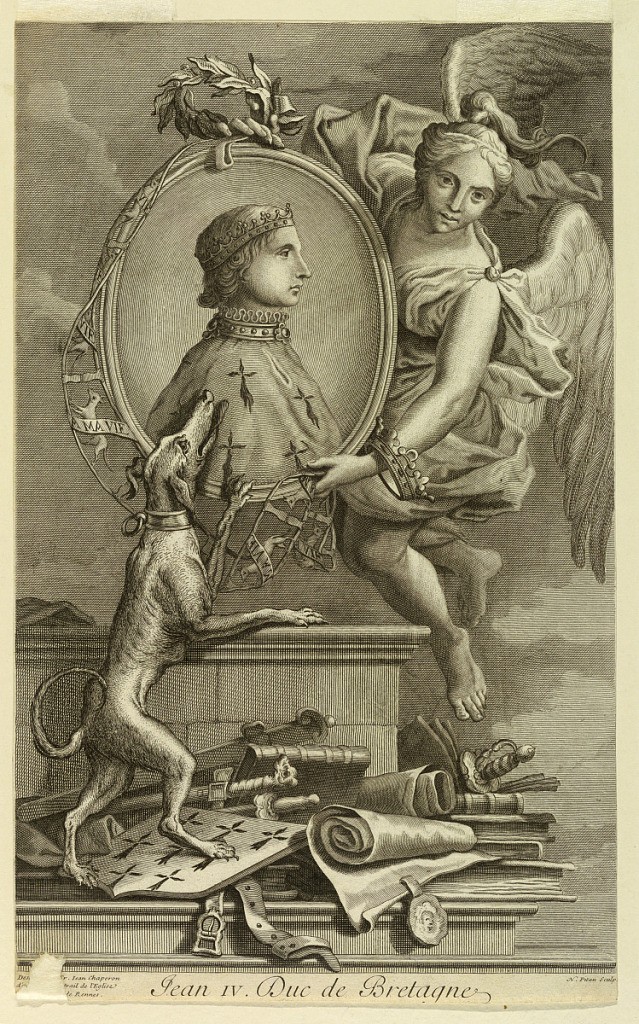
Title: Portrait of Jean IV, Duke de Bretagne (1293-1345)
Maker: Nicolas Pitau II, French, 1670 - 1724
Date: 1710-1720
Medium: Engraving on paper
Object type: Print
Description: Bust-length portrait in side view, to right, of a young man wearing a ducal crown and a cape. The oval portrait is held by a winged goddess (Victory). Below, a dog, shield, weapons, books, etc. After a painting in Rennes after F. Jean Chaperon.